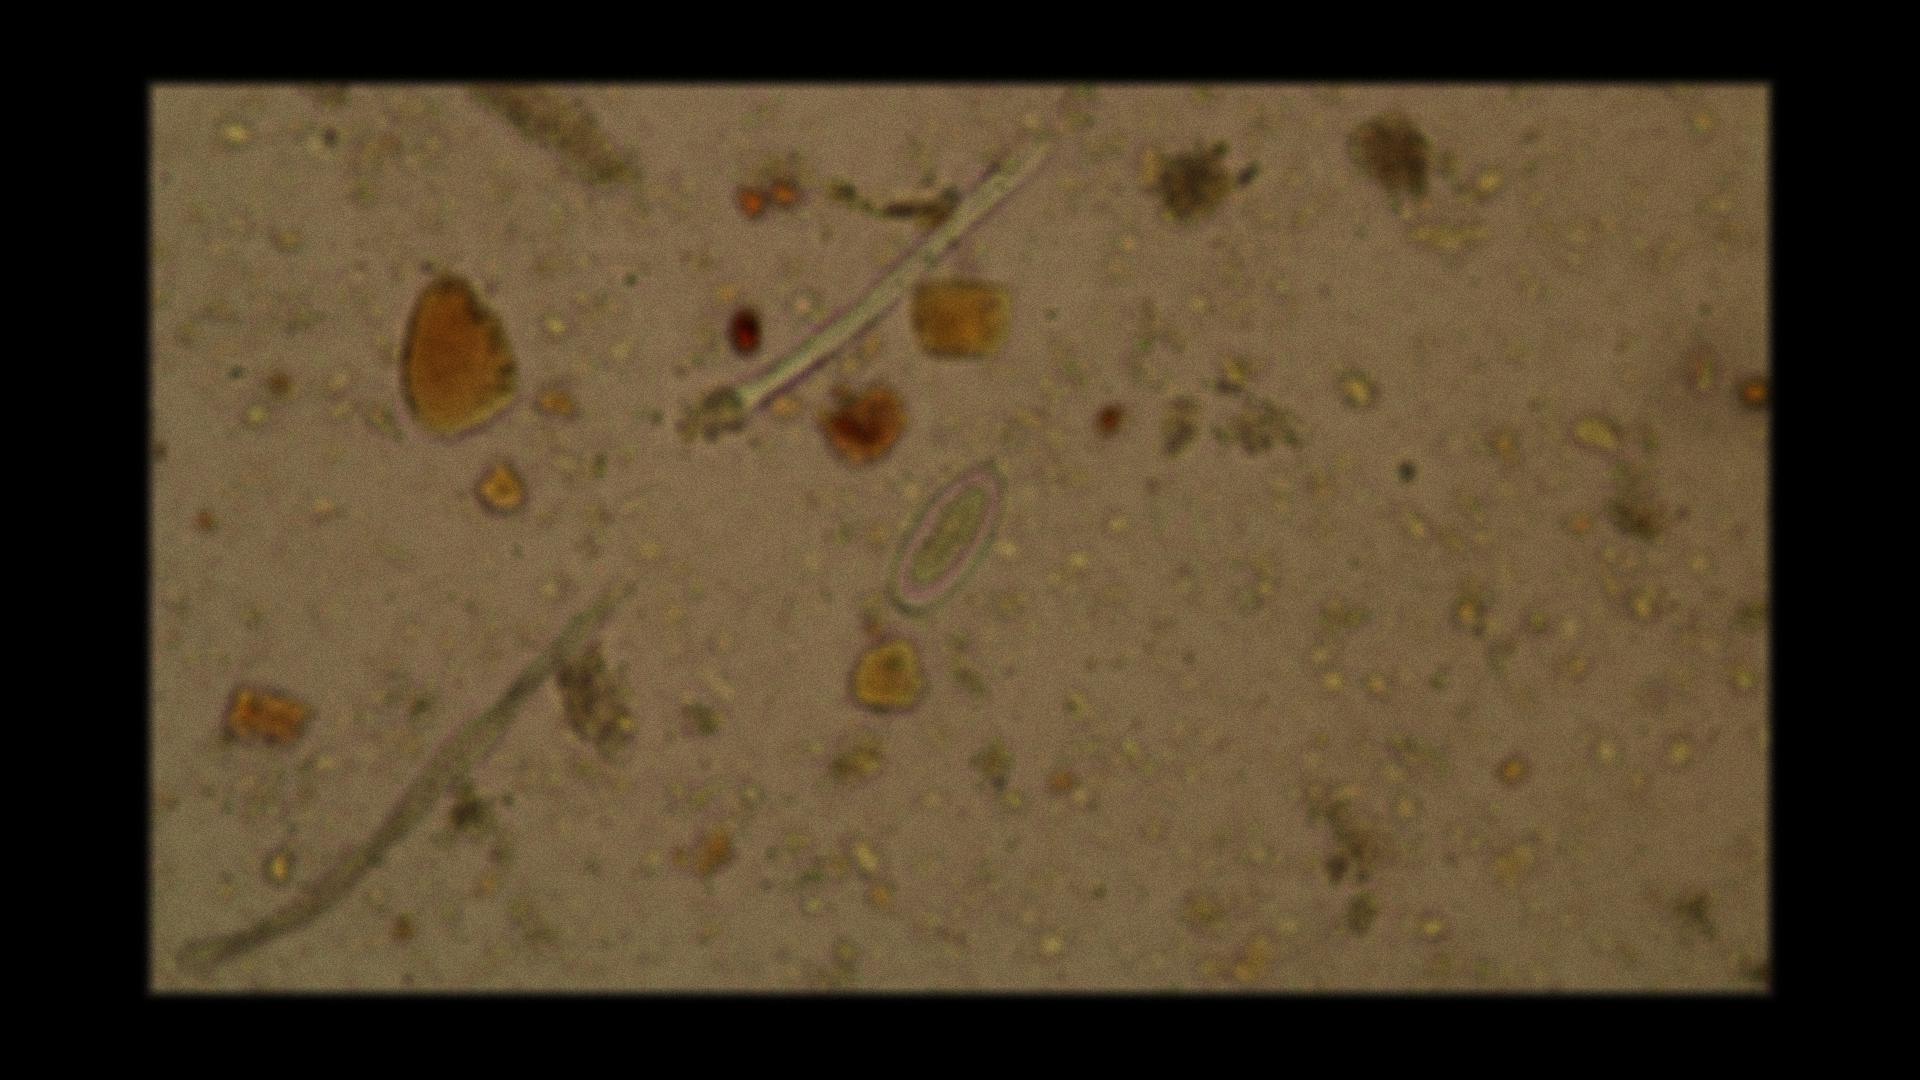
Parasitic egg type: Enterobius vermicularis